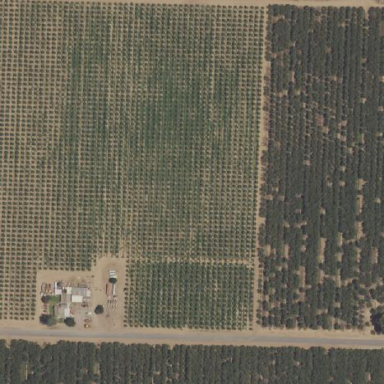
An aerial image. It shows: Orchard.